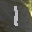
Label: 1